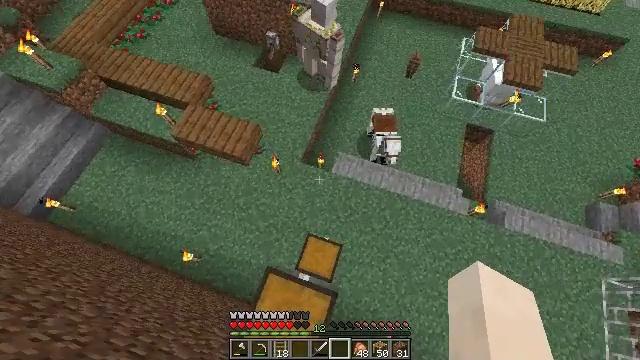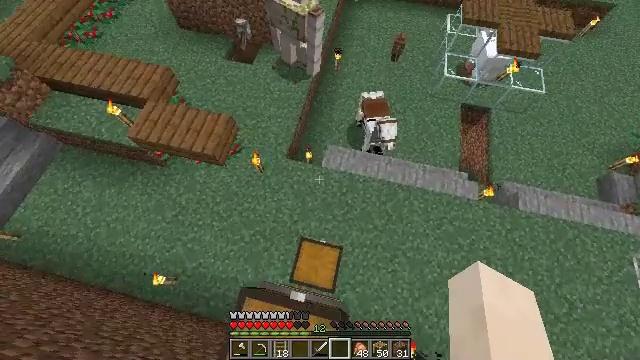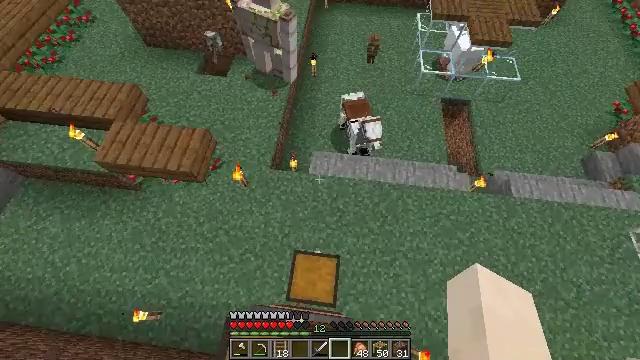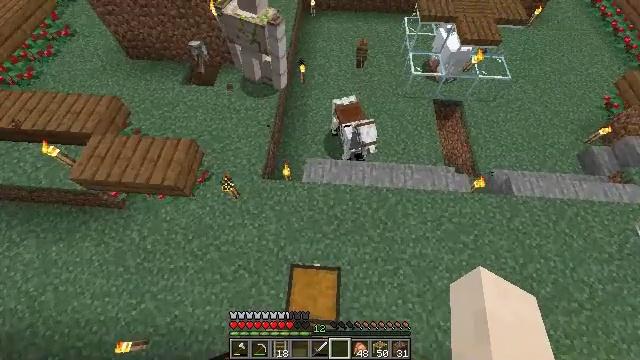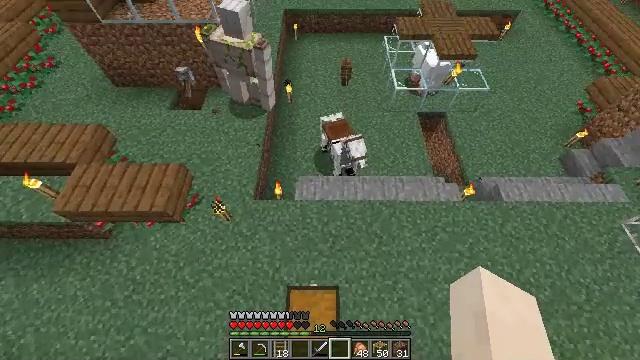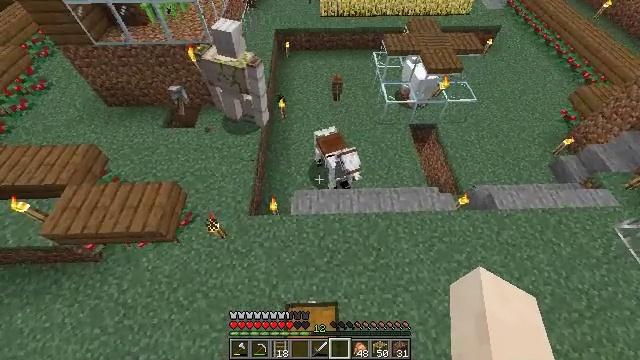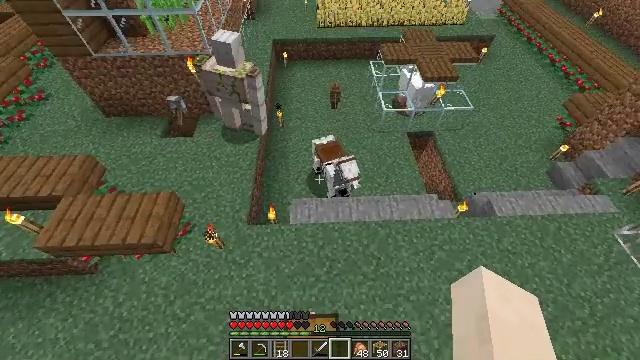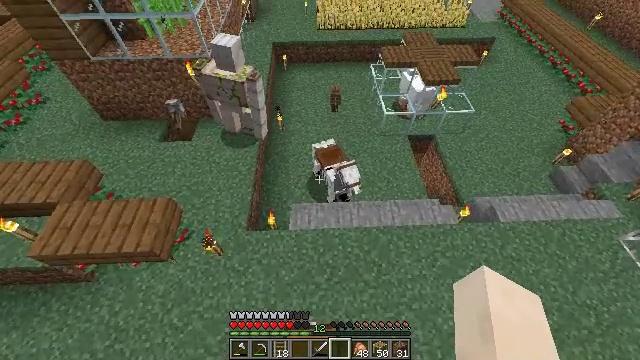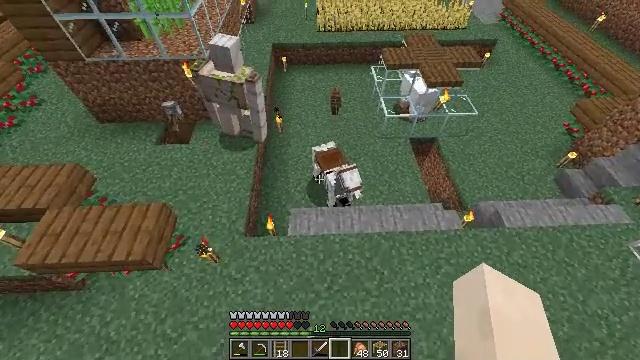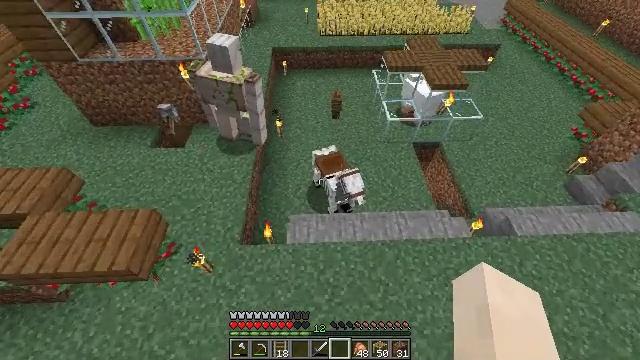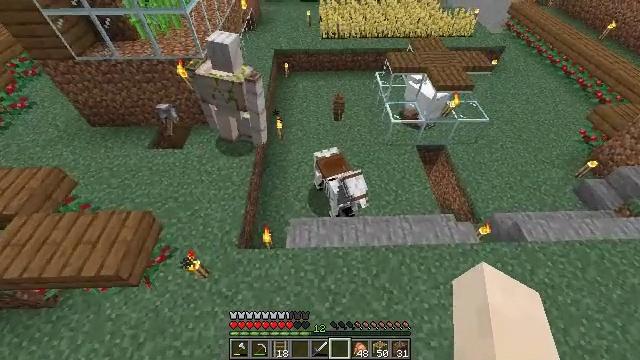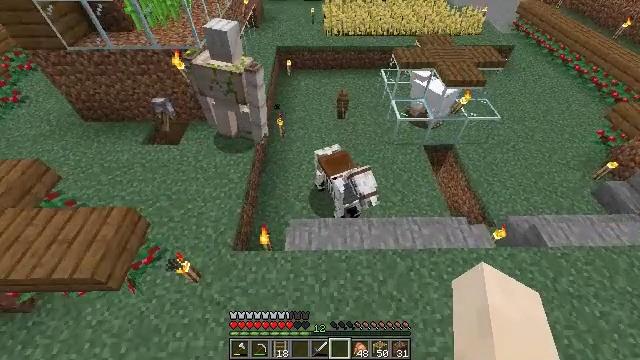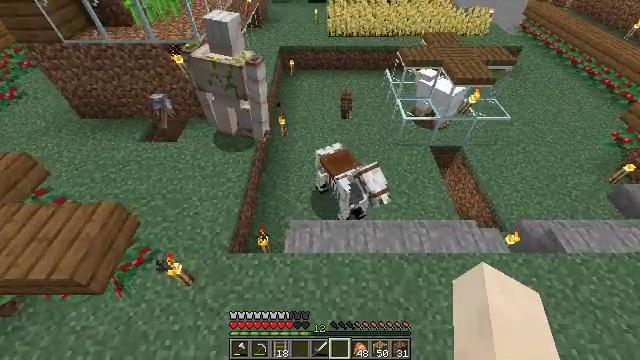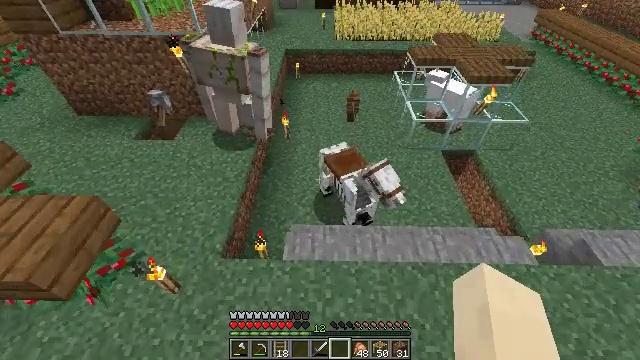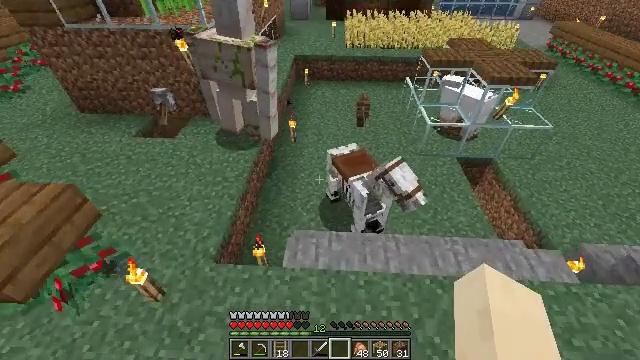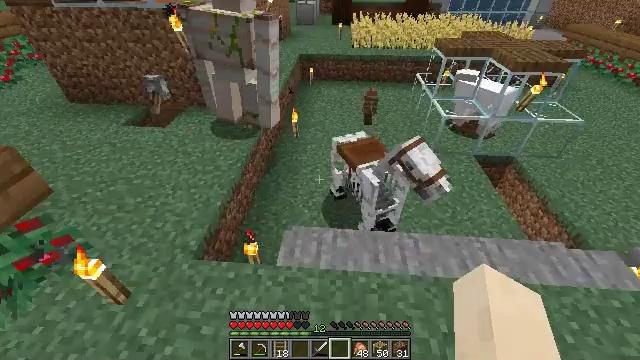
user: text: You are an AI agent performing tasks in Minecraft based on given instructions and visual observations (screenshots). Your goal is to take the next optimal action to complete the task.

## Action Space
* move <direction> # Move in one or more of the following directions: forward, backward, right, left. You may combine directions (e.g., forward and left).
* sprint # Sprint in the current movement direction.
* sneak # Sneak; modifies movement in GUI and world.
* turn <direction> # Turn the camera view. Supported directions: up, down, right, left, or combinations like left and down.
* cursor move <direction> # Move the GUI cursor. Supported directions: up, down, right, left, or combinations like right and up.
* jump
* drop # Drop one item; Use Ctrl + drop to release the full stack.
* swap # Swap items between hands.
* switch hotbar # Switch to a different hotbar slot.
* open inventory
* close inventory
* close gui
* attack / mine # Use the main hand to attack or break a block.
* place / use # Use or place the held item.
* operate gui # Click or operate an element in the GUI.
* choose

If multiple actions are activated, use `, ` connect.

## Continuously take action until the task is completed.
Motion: motion action
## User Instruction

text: Combine dried kelp in the crafting grid to make a dried kelp block.
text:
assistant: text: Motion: turn right and up
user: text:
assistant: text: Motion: turn right and up
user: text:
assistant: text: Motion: turn right and up
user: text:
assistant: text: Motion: turn right and up
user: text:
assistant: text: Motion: turn right and up
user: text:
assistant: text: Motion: move forward, turn up
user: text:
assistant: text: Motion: move forward
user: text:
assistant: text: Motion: move forward
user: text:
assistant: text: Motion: move forward, turn up
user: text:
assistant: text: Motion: move forward, turn up
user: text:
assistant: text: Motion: move forward
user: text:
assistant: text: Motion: move forward, turn up
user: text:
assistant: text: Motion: move forward, turn left and up
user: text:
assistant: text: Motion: move forward, turn left and up
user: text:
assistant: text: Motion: move forward, turn left and up
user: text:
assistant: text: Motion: move forward, sprint, turn up
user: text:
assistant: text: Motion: move forward, sprint, turn up
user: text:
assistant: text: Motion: move forward, sprint, turn up
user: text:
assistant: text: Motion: move forward, sprint, turn up
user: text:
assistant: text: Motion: move forward, sprint, turn up
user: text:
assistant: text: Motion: move forward, sprint, turn up
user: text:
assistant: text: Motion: move forward, turn up
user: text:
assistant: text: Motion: move forward, turn up
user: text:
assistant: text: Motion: move forward, turn up
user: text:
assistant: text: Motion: move forward
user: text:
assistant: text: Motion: move forward
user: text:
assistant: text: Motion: move forward
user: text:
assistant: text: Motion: move forward
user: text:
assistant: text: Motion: move forward
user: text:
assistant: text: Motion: move forward